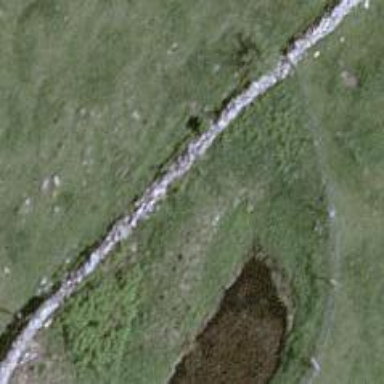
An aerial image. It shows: Wall is shown in the image.